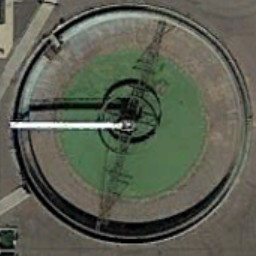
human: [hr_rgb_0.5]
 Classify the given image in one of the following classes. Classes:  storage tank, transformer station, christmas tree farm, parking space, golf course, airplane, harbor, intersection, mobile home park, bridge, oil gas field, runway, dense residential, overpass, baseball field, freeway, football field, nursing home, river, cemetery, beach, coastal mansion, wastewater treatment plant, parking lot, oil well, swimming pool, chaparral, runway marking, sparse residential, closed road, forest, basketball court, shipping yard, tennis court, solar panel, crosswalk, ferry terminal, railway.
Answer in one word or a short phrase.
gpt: wastewater treatment plant